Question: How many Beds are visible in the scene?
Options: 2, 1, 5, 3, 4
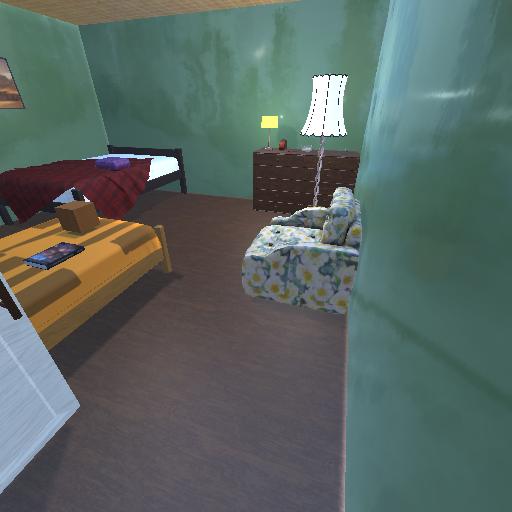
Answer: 2